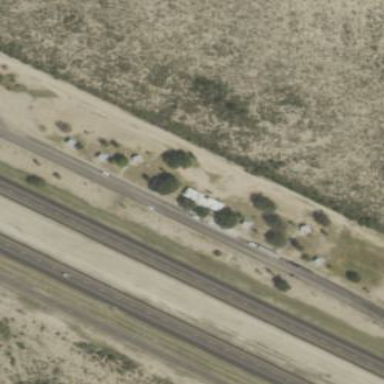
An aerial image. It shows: Rest area along the road with picnic tables.